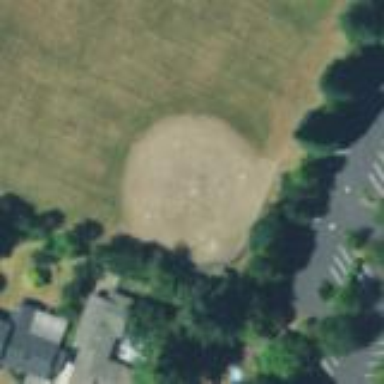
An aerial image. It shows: Baseball pitch for leisure and sports activities.